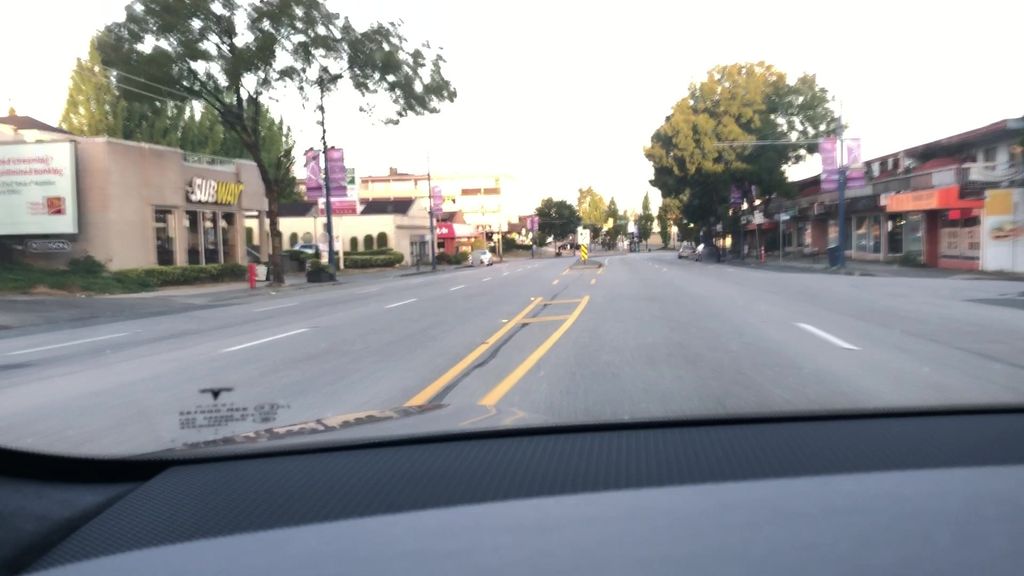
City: vancouver